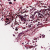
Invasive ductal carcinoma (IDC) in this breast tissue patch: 0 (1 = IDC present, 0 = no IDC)